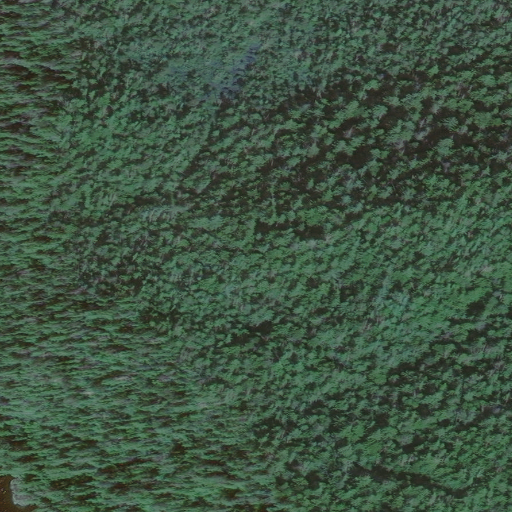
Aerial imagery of cape in Alaska named Point Eva containing only unknown